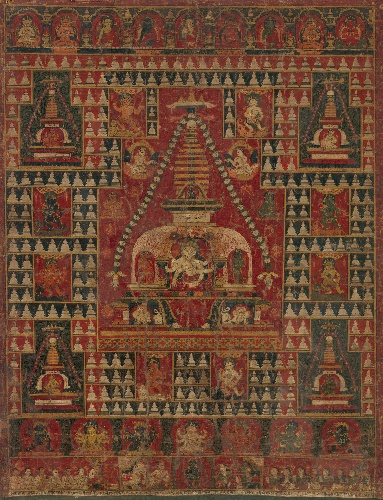
Date: dated 1510–19
Object type: Tangka
Classification: Paintings
Medium: Distemper on cloth
Culture: Nepal
Dimensions: Image: 28 7/8 × 23 1/8 in. (73.3 × 58.7 cm)
Department: Asian Art
Credit line: Zimmerman Family Collection, Purchase, Lila Acheson Wallace Gift, 2012
Accession year: 2012
Repository: Metropolitan Museum of Art, New York, NY
Tags: Buddhism|Goddess|Bodhisattvas|Stupas